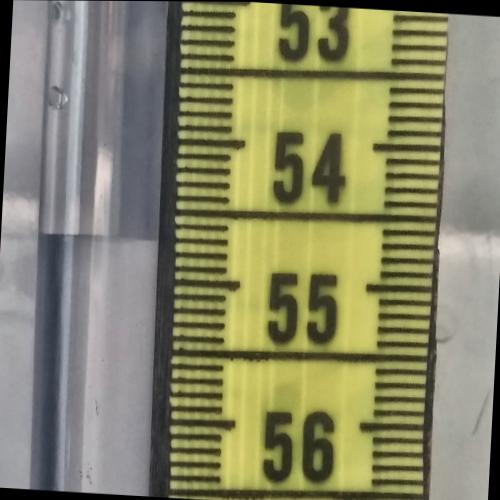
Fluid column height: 54.7 cm